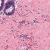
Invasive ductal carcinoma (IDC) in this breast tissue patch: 0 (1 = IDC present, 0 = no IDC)